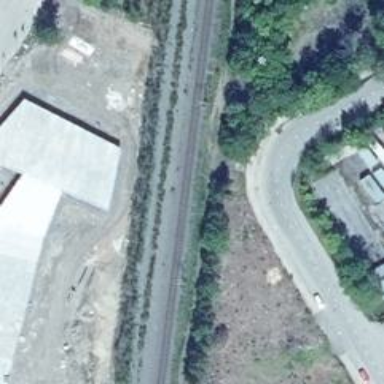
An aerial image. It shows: Railway track with contact lines for electrification.